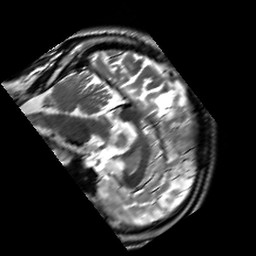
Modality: T2w
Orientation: sagittal
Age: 27
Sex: male
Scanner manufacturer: siemens
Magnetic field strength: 3 T
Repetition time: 7 s
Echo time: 0.09 s